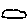
Label: cloud